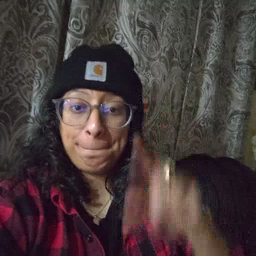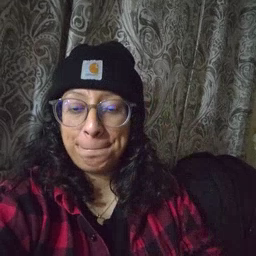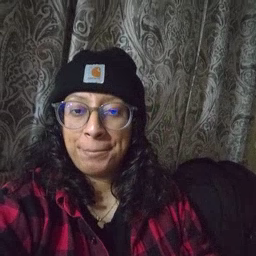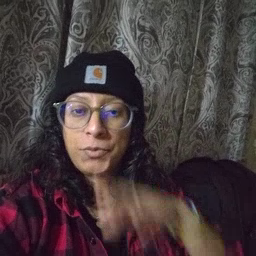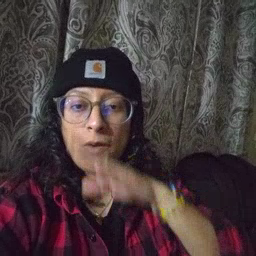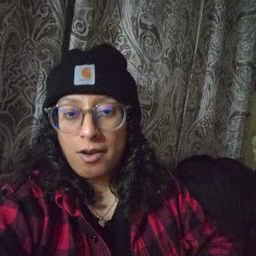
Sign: quiet